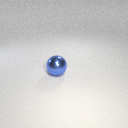
large blue metal sphere